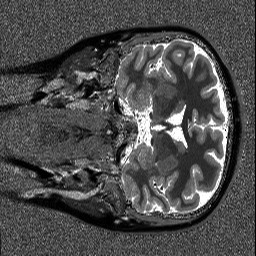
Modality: T1map
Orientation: coronal
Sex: female